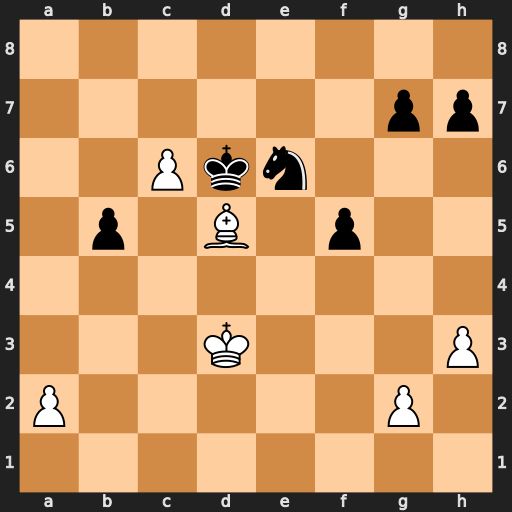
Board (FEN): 8/6pp/2Pkn3/1p1B1p2/8/3K3P/P5P1/8
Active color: w
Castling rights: -
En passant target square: -
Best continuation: Bxe6 Kxe6 Kd4 Kd6 c7